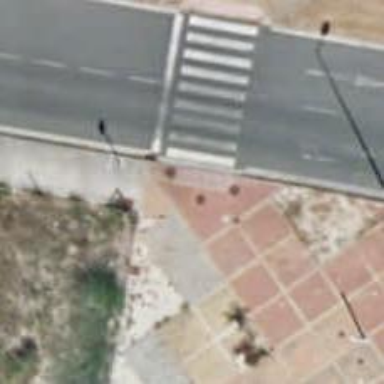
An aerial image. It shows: Kerb serving as barrier.